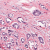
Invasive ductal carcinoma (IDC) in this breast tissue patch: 1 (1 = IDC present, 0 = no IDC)